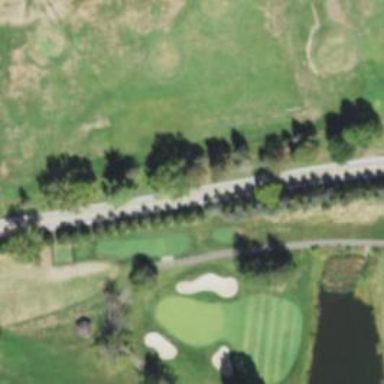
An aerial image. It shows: Path for both road and golf.